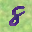
Label: 8